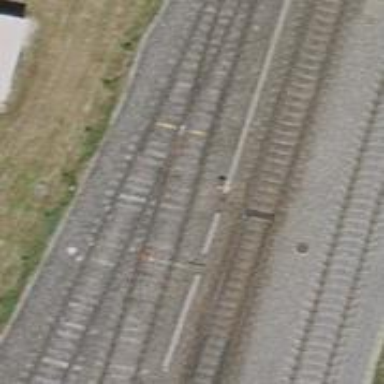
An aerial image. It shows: Single track railway in yard.